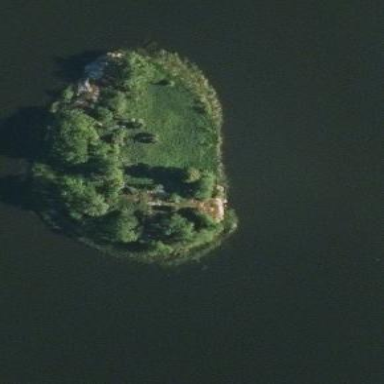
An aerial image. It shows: Island.